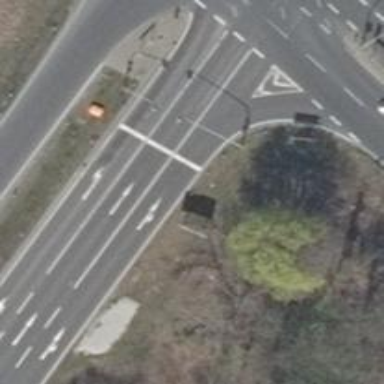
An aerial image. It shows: Road with traffic signals.